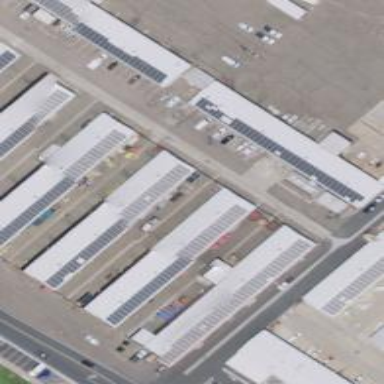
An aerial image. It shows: Solar power generator using photovoltaic panels.